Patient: sex M, age 47
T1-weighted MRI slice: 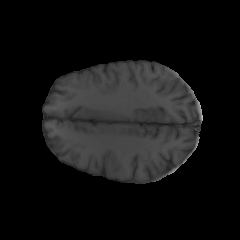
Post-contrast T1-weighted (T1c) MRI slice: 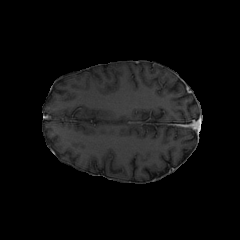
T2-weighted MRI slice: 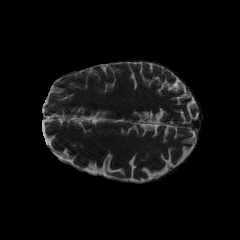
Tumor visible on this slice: no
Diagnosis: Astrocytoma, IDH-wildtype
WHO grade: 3